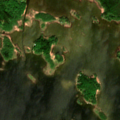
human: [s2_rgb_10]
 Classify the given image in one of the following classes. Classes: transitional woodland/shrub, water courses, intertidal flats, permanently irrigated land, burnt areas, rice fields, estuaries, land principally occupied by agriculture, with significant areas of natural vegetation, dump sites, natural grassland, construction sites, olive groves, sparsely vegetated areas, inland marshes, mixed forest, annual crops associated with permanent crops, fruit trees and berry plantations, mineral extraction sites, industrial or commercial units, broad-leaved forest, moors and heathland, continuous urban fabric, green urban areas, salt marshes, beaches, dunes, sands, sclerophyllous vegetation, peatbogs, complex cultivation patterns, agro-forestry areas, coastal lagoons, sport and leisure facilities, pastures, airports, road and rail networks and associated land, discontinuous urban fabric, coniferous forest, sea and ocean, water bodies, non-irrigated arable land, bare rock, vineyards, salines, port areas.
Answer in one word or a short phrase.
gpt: coniferous forest, mixed forest, sea and ocean